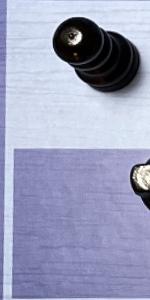
Label: Empty